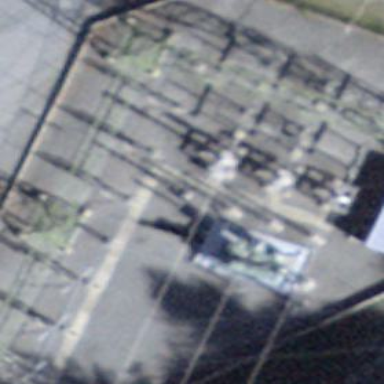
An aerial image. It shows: Power substation.